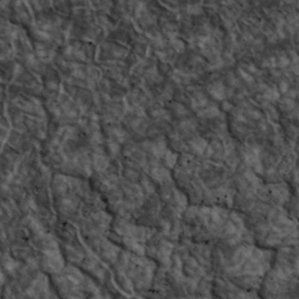
Label: non_frost